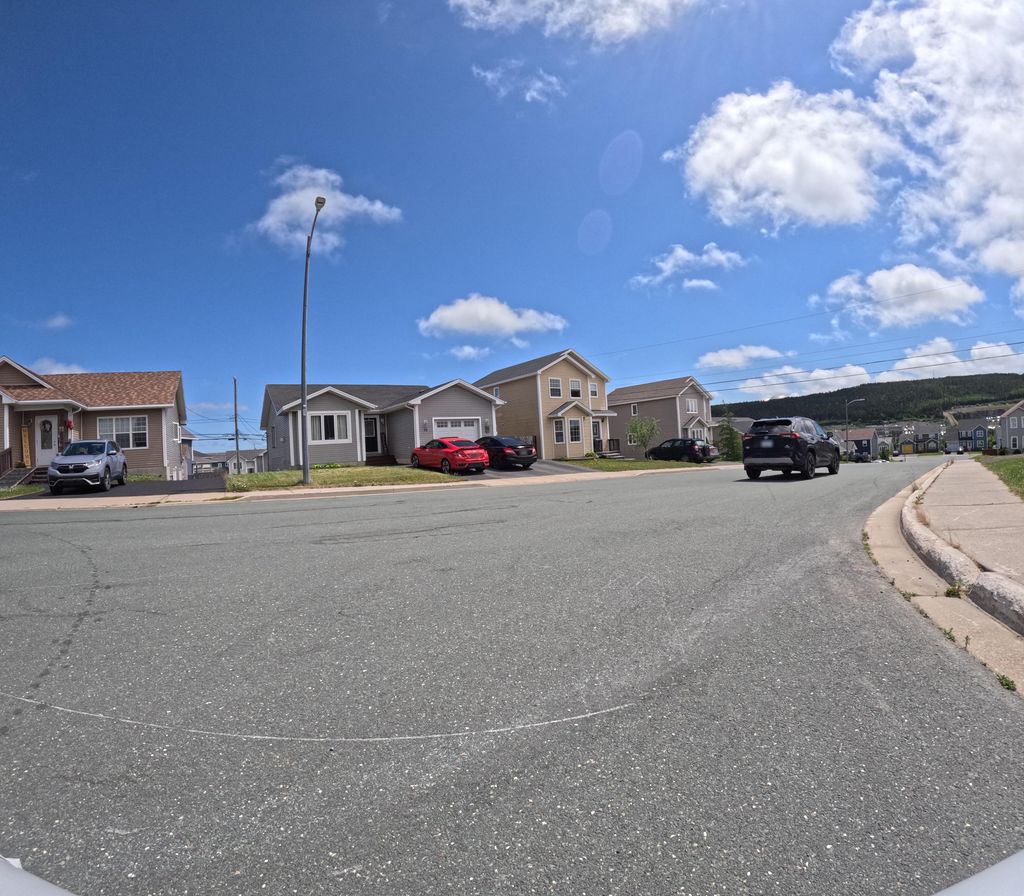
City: st_johns